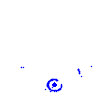
Particle: kaon